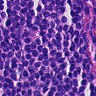
Metastatic tissue present: no